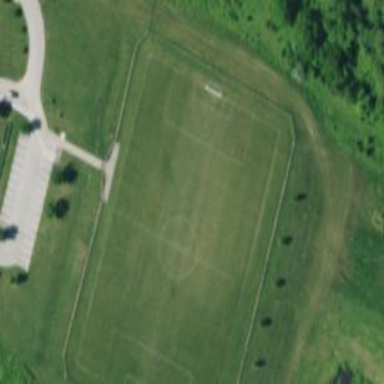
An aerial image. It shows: Soccer pitch for leisure land activities.